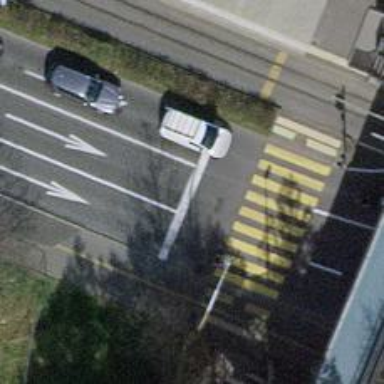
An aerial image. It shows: Road with traffic signals.